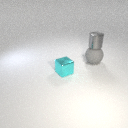
large gray rubber sphere behind small cyan metal cube